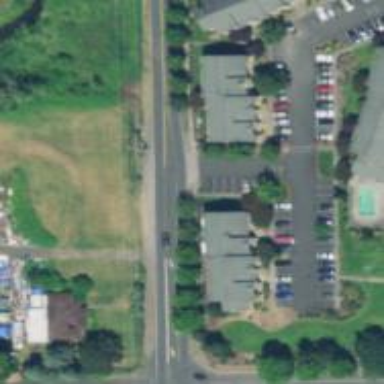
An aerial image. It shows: Tertiary road with sidewalk on the left.